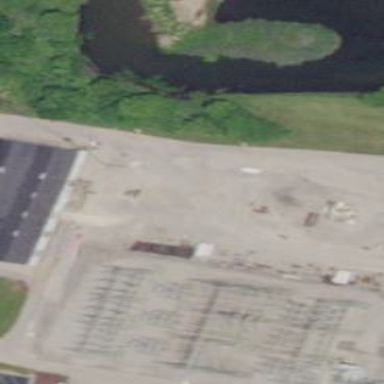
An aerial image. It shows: Power substation.